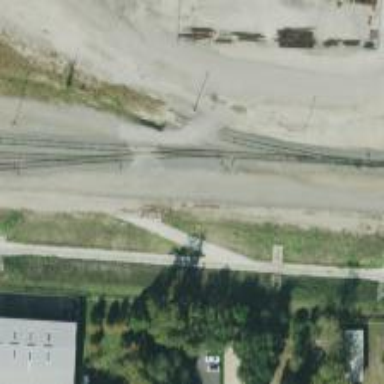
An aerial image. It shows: Rail spur service.